Question: I have problem with margin. Probably its very easy to solve, but i dont know what is the cause. I have four components, three jscrollpanels and one jpanel. Components are placed like this:

Problem is marked with red ellipse. How to wipe this margin out? I know, that problem is related with border (even that im creating border with same method for every component). Im using this:
'''
setBorder(BorderFactory.createTitledBorder("Sterowanie:"));
'''
But when i dont set a border for JPanel ( component with label "Sterowanie" ), it fill all place without margin. With border, it fill just a bordered region. The code which i use to place components:
'''
proxys = new ItemViewer("Numery:");
add(proxys, "height 65%, width 33%");
accs = new ItemViewer("Konta:");
add(accs, "height 65%, width 33%");
panel = new JPanel();
panelLayout = new MigLayout("insets 0 0 0 0");
panel.setBorder(BorderFactory.createTitledBorder("Sterowanie:"));
add(panel, "height 65%, width 34%, wrap");
log = new Log("Log:");
add(log, "height 35%, width 100%, span");
'''
Hm?
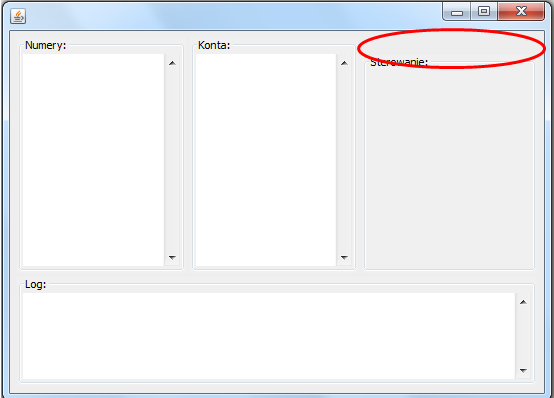
Answer: No idea why that's happening (my first guess was a different vertical default alignment of the ItemView vs the plain panel), but can reproduce - and workaround by making all cells growable, either in the cell or in the row contraints:
'''
JComponent comp = new JScrollPane(new JTable(20, 1));
comp.setBorder(new TitledBorder("Some Item"));
JComponent other = new JScrollPane(new JTable(10, 1));
other.setBorder(new TitledBorder("Other items"));
JComponent panel = new JPanel();
panel.setBorder(new TitledBorder("Stewhatever"));
JTextArea log = new JTextArea();
log.setBorder(new TitledBorder("Log"));
MigLayout layout = new MigLayout("wrap 3, debug"); //, "", "[fill, grow]");
JComponent content = new JPanel(layout);
String cc = "width 33%, height 65%, grow";
content.add(comp, cc);
content.add(other, cc);
content.add(panel, cc);
content.add(log, "height 35%, span, grow");
'''
Without any grow, the snippet reproduces your screenshot, with a grow in either cc or the commented row constraint, all upper components are aligned at the top.
Not sure if this is a bug or should be expected